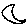
Label: moon